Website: walmart
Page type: billing-address
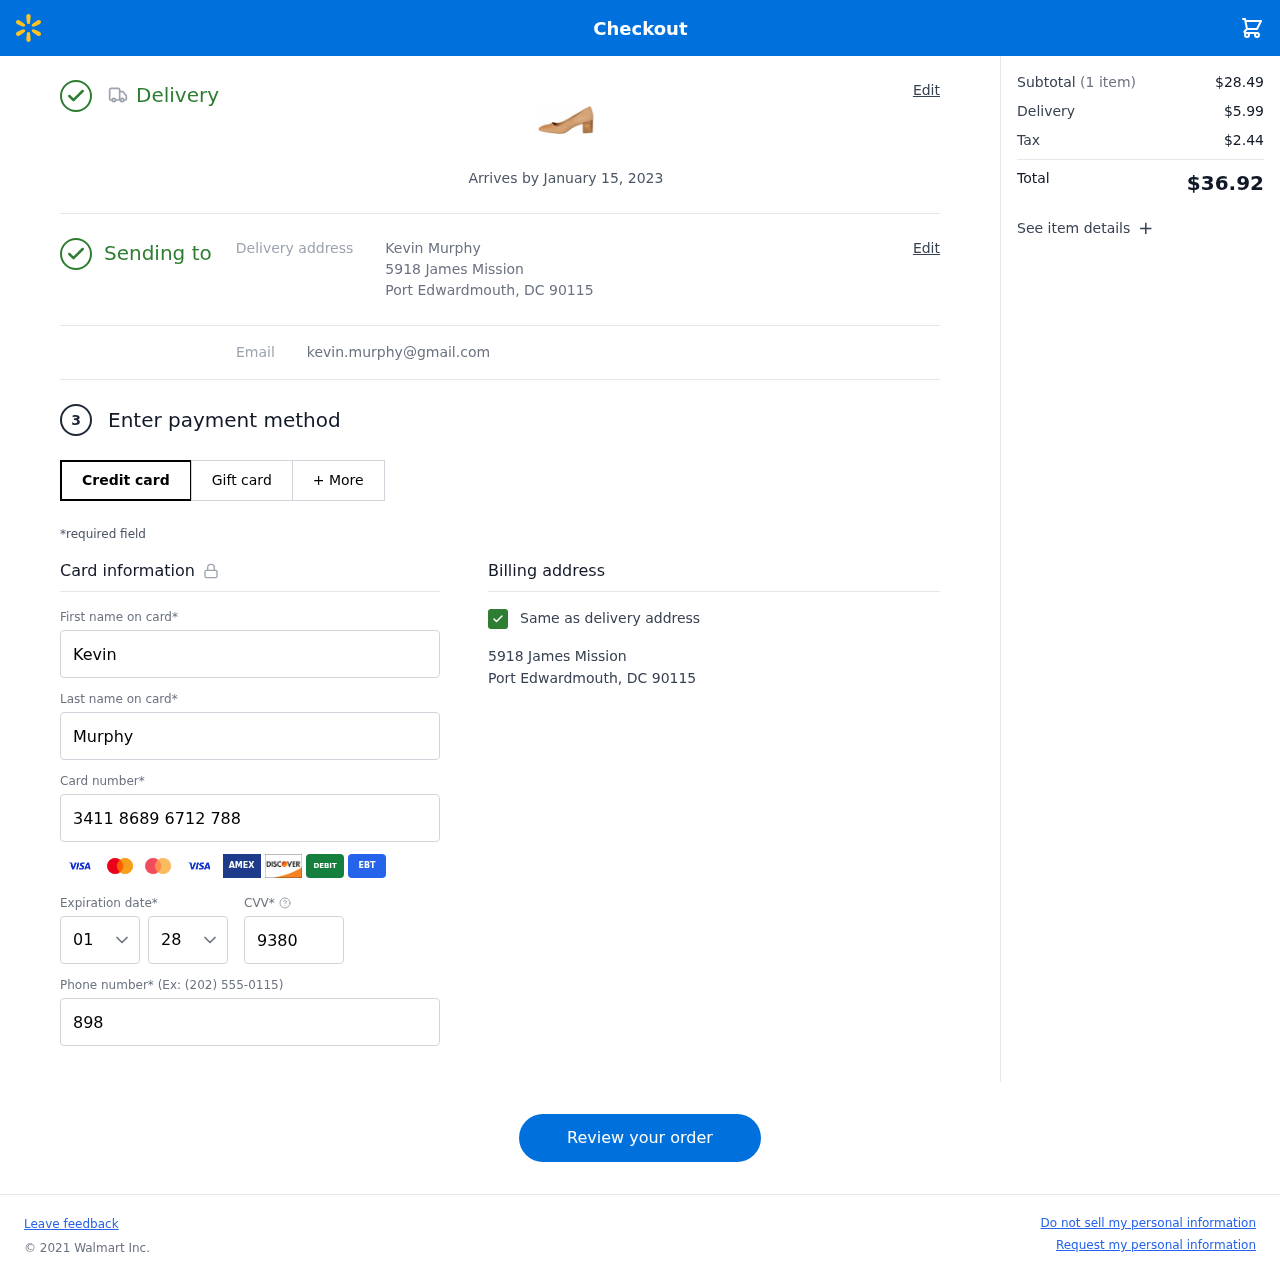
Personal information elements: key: PII_CARD_CVV
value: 9380
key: PII_CARD_EXPIRY_MONTH
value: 01
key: PII_CARD_EXPIRY_YEAR
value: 28
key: PII_CARD_NUMBER
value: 3411 8689 6712 788
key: PII_EMAIL
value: kevin.murphy@gmail.com
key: PII_FIRSTNAME
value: Kevin
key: PII_FULLNAME
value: Kevin Murphy
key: PII_LASTNAME
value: Murphy
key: PII_PHONE
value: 8983328570
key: PII_STREET
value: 5918 James Mission
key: PII_CITY_STATE_ZIP
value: Port Edwardmouth, DC 90115
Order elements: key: ORDER_DELIVERY_DATE
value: Arrives by January 15, 2023
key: ORDER_NUM_ITEMS
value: (1 item)
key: ORDER_SUBTOTAL
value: $28.49
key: ORDER_SHIPPING_COST
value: $5.99
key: ORDER_TAX
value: $2.44
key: ORDER_TOTAL
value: $36.92